Chest X-ray:
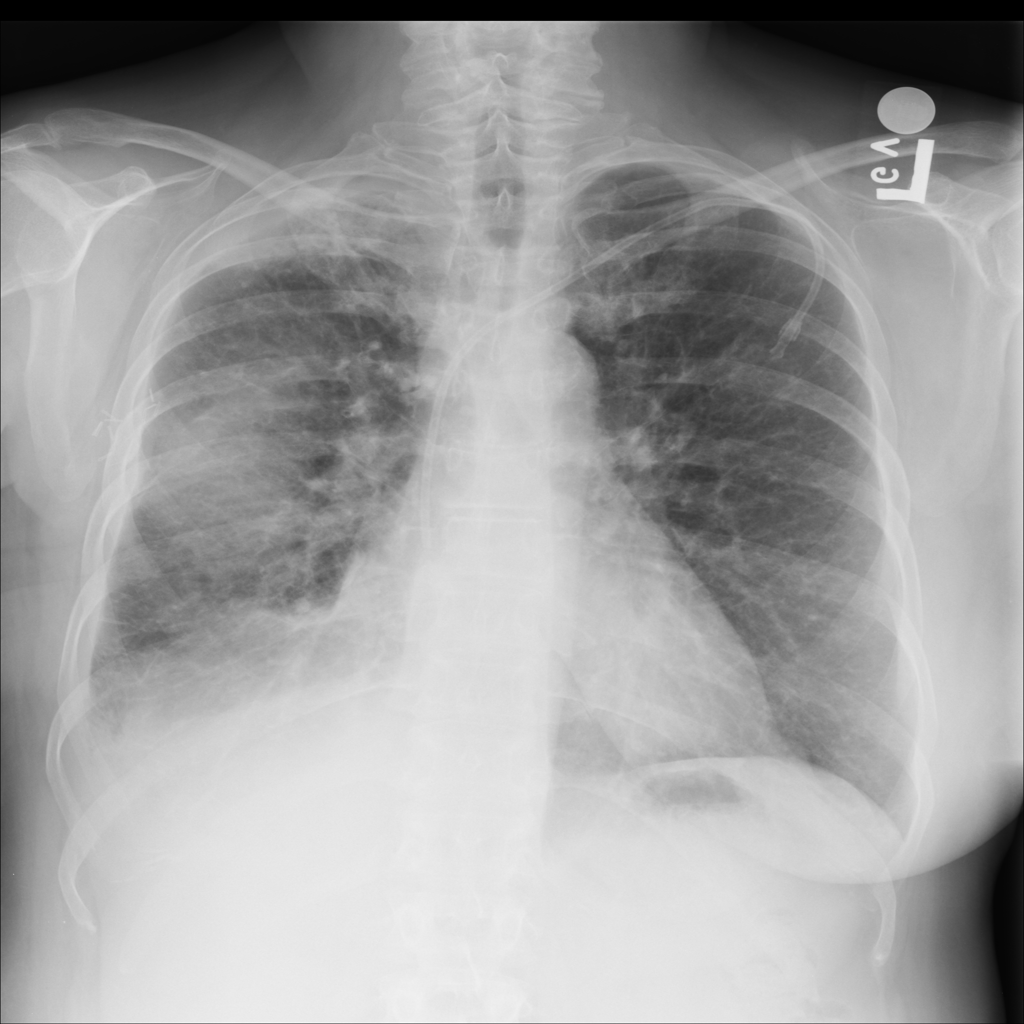
Findings: Fracture, Consolidation, Effusion
No abnormal finding: no